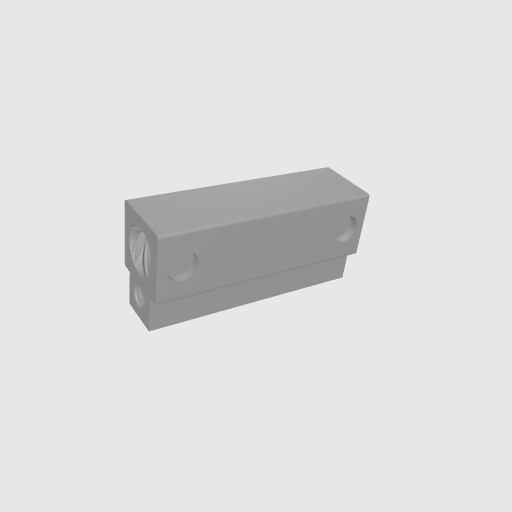
Part: LeadScrewOpenGoRAILNut